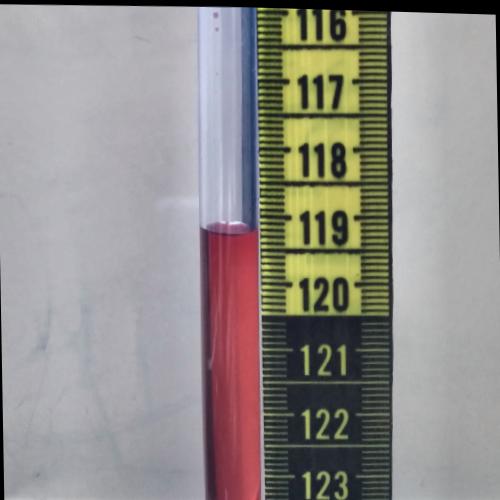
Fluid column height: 119.3 cm